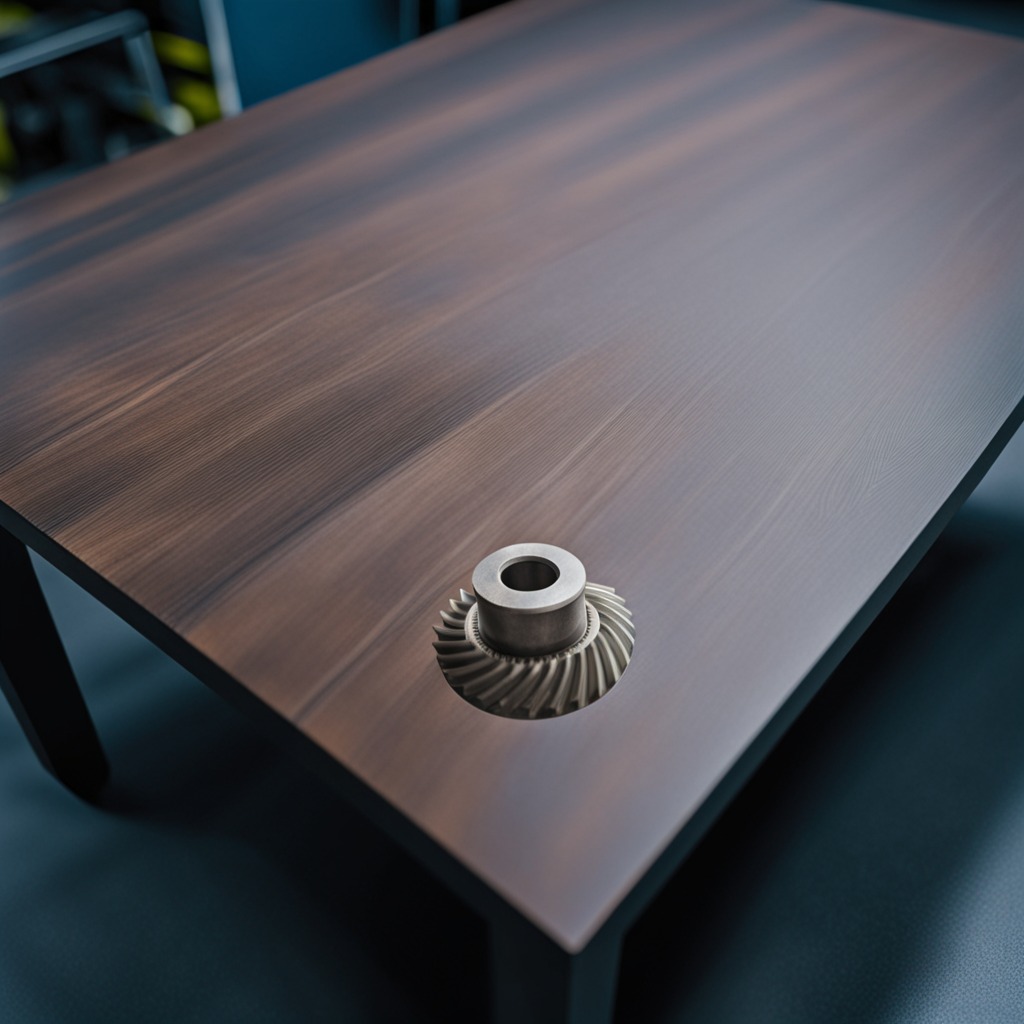
A steel gear with teeth is lying on the old table.